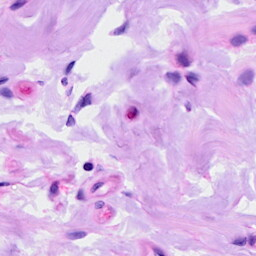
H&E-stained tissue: Ovarian